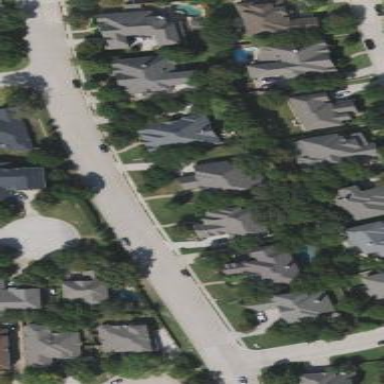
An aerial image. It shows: Residential area within neighborhood.